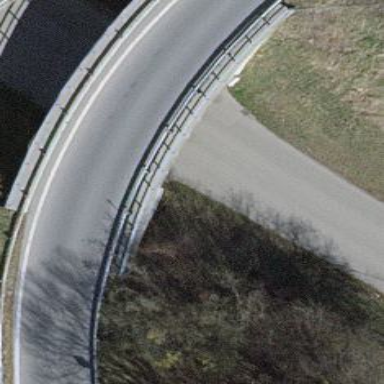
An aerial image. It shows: Bridge with beam structure.